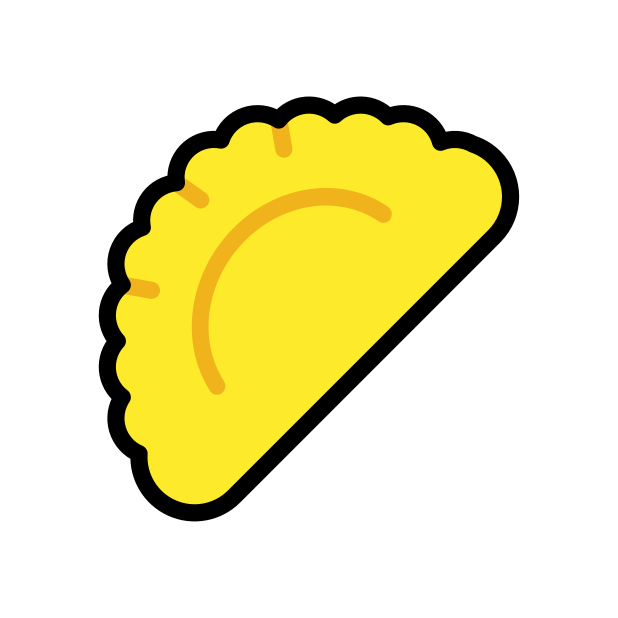
dumpling